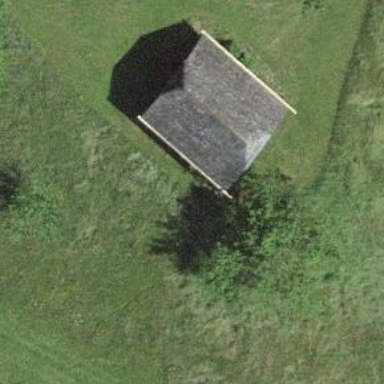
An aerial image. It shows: Barn.